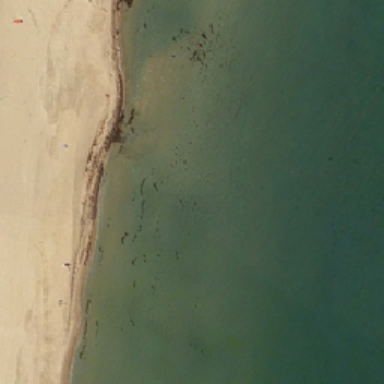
The sea is vast and deep .